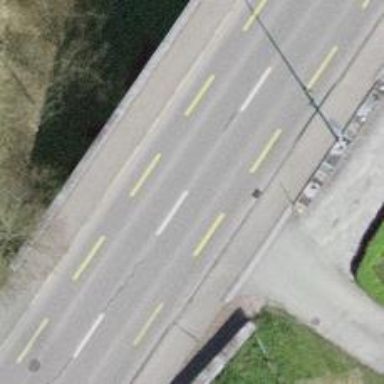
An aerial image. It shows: Primary highway bridge with asphalt surface and designated cycle lane.